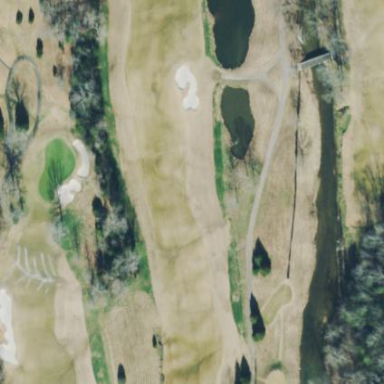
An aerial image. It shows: Rough area in golf course.